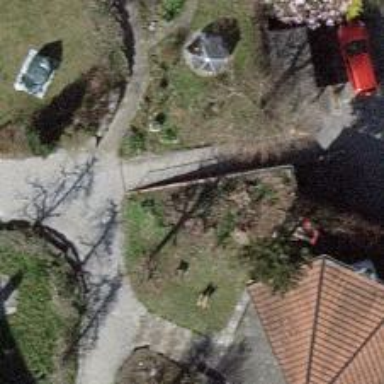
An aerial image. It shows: Gate.